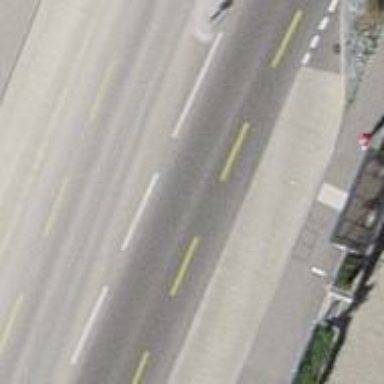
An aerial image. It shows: Bus stop with designated stop position for public transport.